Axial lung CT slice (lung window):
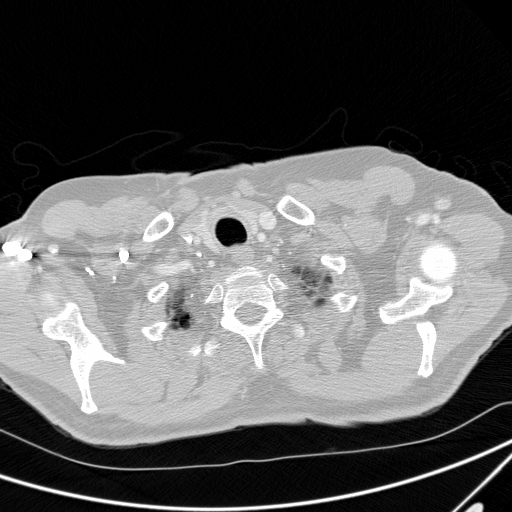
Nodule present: no